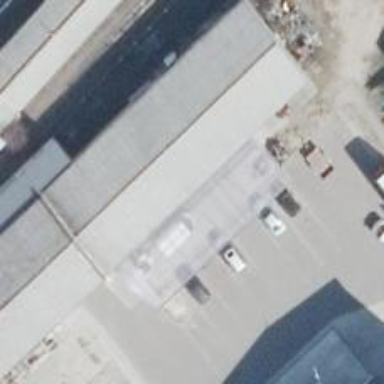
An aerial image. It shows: Car repair shop.